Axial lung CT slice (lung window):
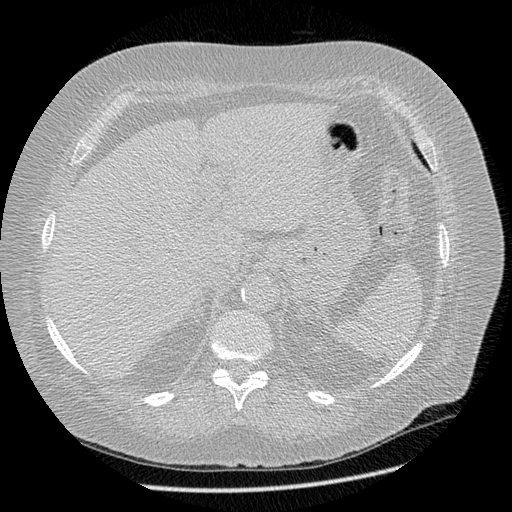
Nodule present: no